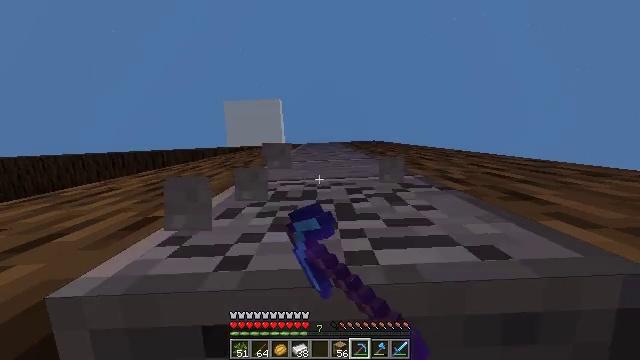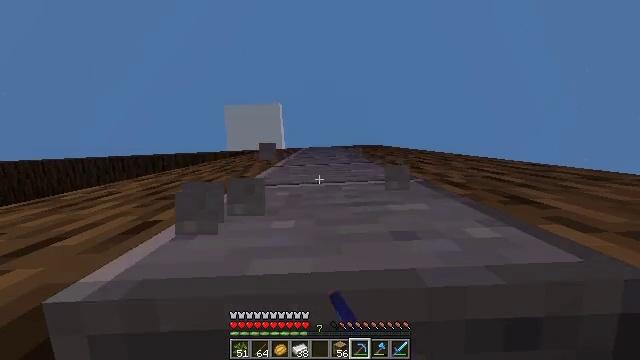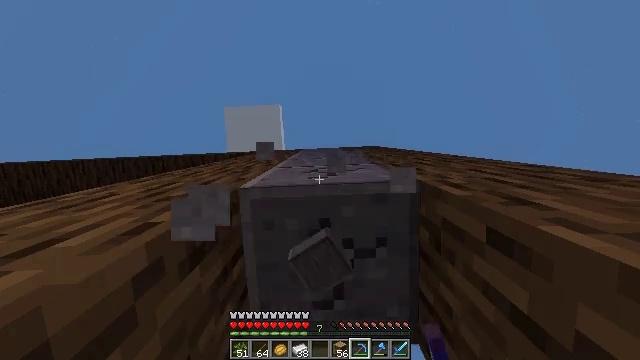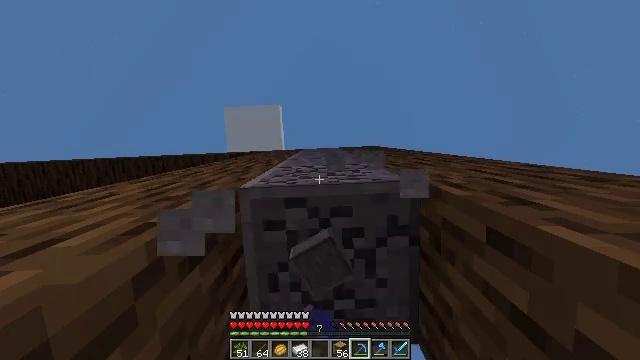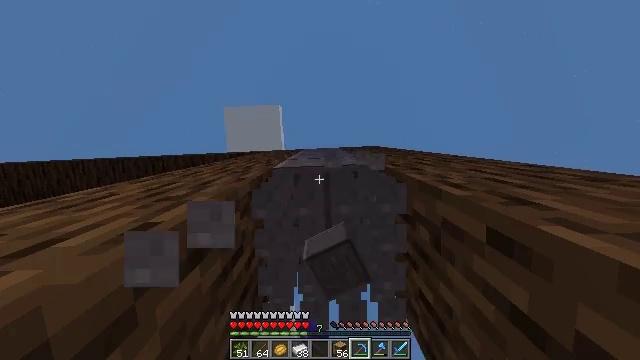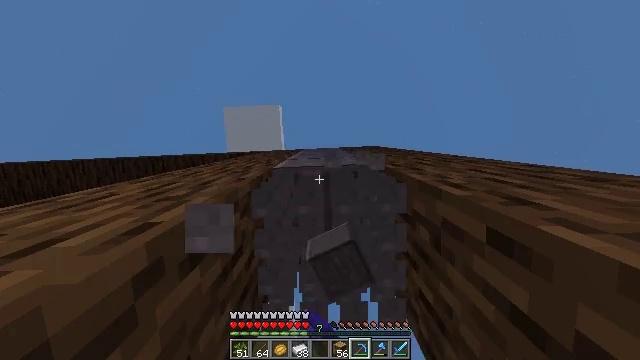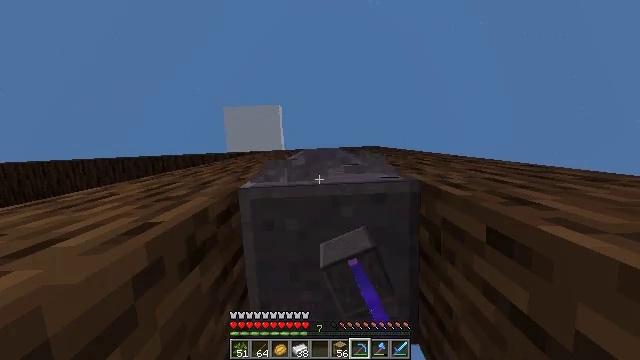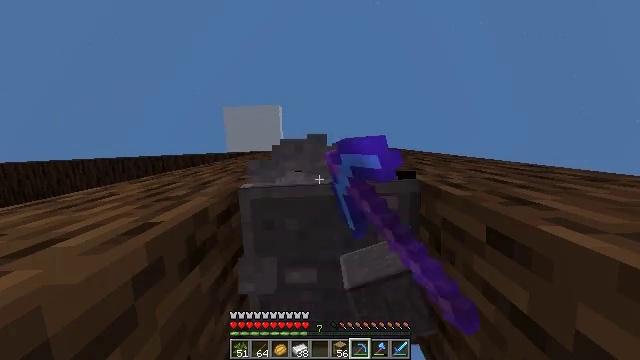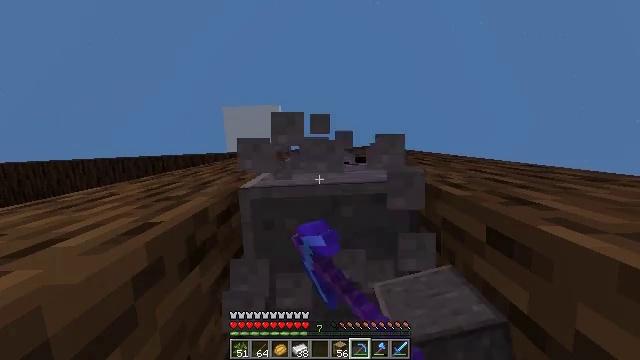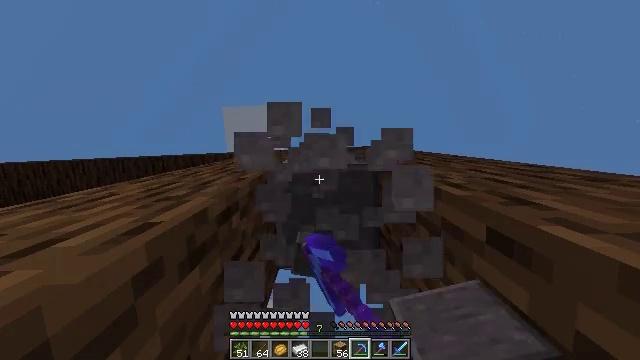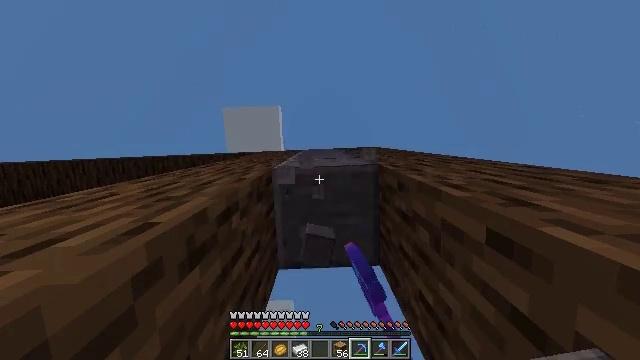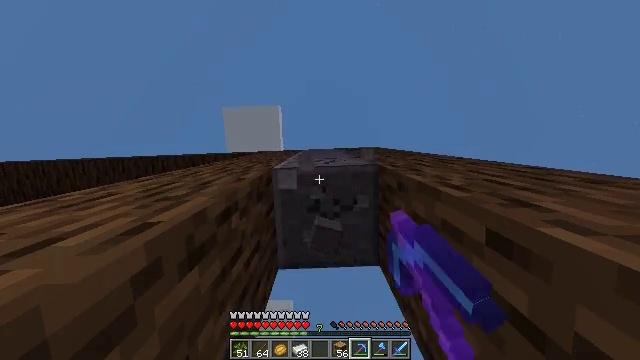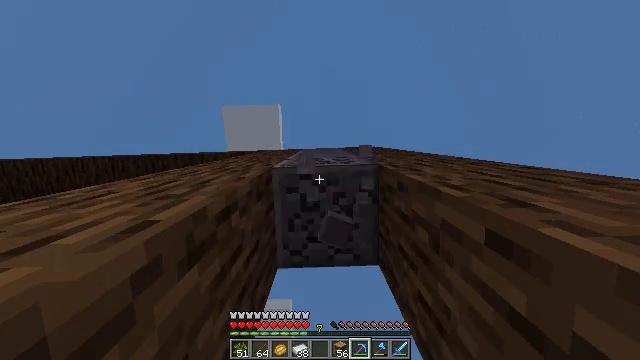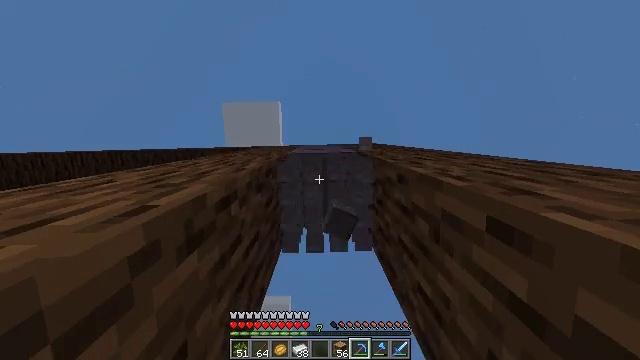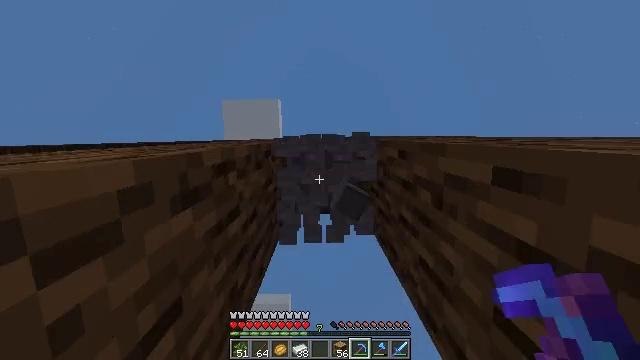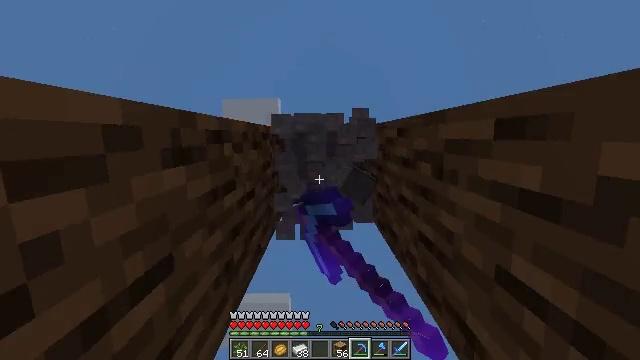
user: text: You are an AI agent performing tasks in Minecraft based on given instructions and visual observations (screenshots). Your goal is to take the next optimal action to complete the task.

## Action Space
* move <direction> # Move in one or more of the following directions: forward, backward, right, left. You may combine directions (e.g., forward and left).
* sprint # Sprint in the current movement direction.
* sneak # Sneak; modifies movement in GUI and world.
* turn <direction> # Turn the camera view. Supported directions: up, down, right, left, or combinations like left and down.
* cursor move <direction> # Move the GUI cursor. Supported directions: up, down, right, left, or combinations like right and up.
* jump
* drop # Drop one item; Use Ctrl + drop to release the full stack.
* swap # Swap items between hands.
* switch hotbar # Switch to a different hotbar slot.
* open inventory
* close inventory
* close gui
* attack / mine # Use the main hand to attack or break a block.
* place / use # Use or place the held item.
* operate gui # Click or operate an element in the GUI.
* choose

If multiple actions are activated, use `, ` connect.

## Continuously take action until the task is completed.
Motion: motion action
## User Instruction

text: Attack the polished andesite to gather it.
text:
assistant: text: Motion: attack / mine
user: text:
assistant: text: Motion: attack / mine
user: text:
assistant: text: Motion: attack / mine
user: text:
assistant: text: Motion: attack / mine
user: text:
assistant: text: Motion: attack / mine
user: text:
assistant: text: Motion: attack / mine
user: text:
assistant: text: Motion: attack / mine
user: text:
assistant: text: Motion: attack / mine
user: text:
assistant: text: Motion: attack / mine
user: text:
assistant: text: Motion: attack / mine
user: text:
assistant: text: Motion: attack / mine
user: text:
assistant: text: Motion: attack / mine
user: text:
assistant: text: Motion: move forward, attack / mine
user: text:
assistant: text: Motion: move forward, attack / mine
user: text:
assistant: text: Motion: move forward, attack / mine
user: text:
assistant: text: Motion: attack / mine
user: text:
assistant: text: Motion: attack / mine
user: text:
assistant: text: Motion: attack / mine
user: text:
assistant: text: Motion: attack / mine
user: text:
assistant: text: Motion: attack / mine
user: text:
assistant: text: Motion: move forward, attack / mine
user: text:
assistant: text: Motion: move forward, attack / mine
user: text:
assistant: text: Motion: move forward, attack / mine
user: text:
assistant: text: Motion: attack / mine
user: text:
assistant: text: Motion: turn up, attack / mine
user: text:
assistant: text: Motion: turn up, attack / mine
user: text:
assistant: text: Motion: attack / mine
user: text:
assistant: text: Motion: attack / mine
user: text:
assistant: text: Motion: attack / mine
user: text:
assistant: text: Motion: attack / mine